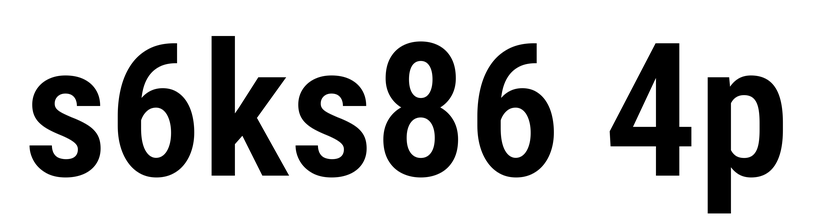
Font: Roboto_Condensed_SemiBold